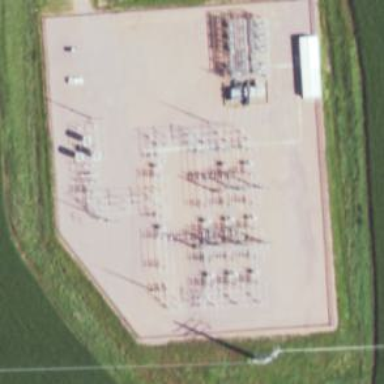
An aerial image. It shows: Switch for power supply.